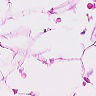
Metastatic tissue present: no